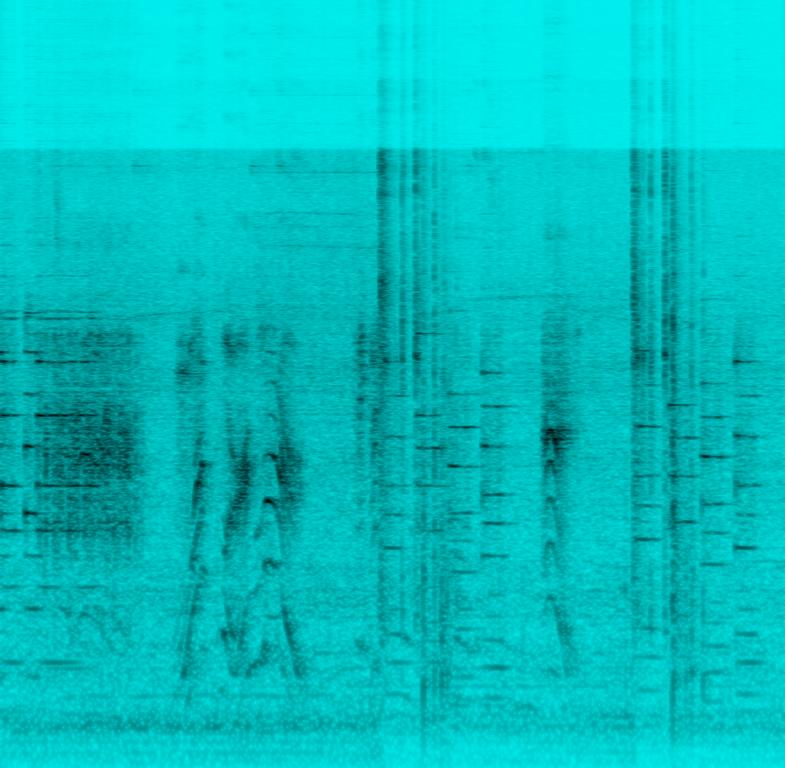
This amateur recording features a female voice saying the alphabet in a non-musical tone. There are sounds of hard plastic objects striking each other. After the striking sounds, an organ melody is played. The organ plays a sequence of four notes.